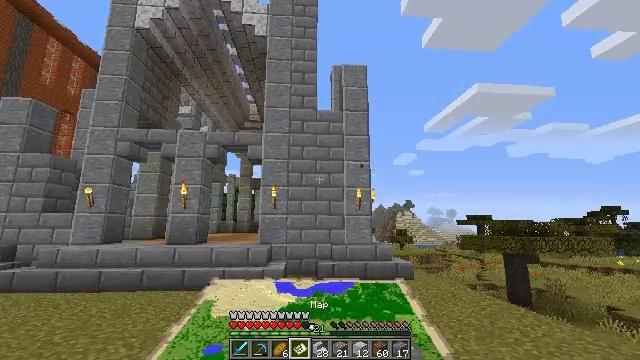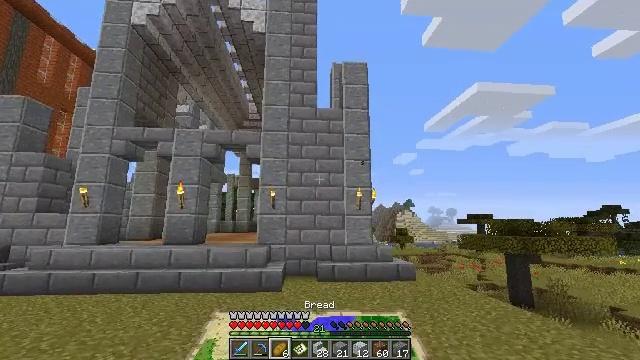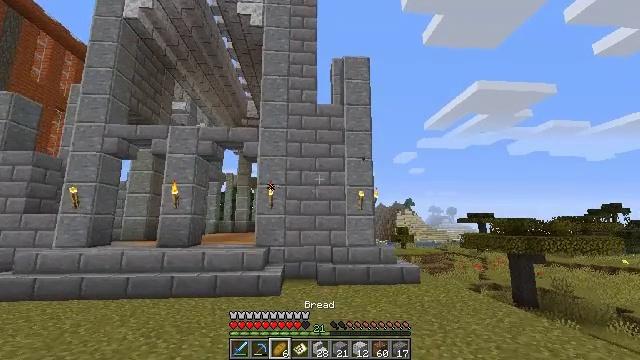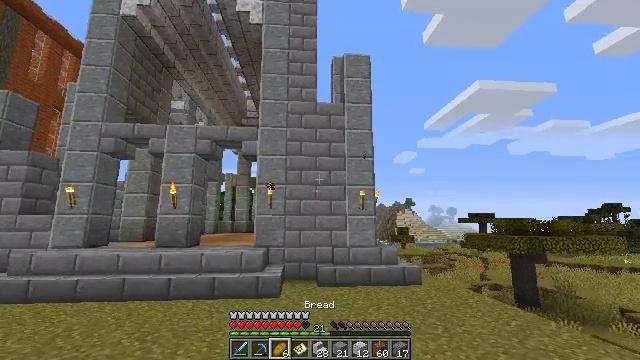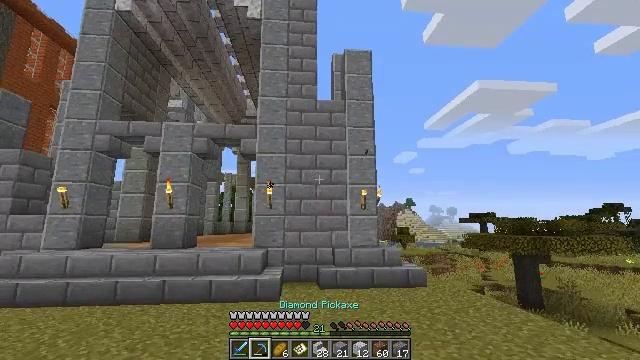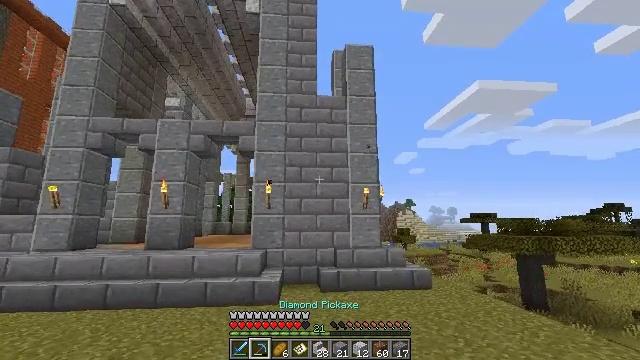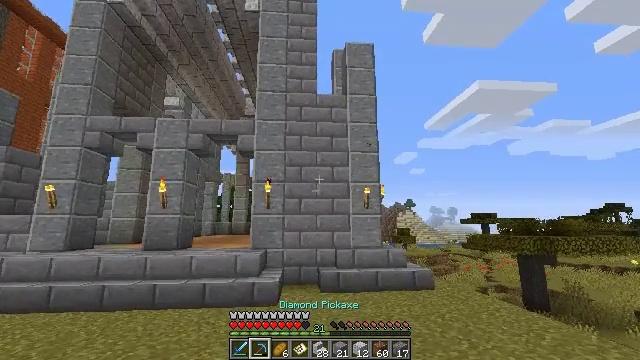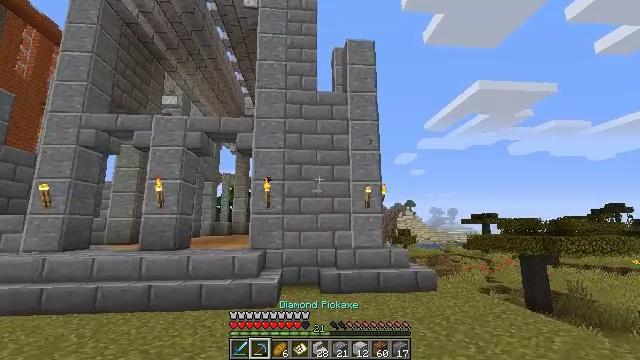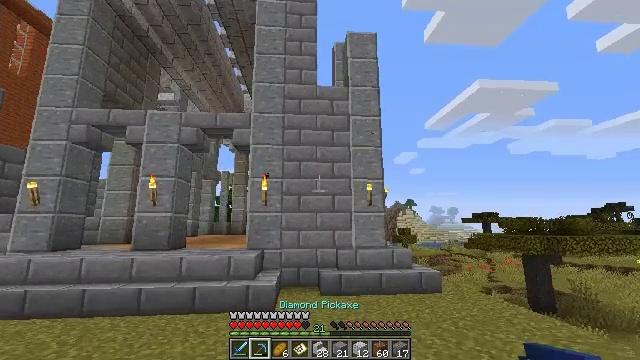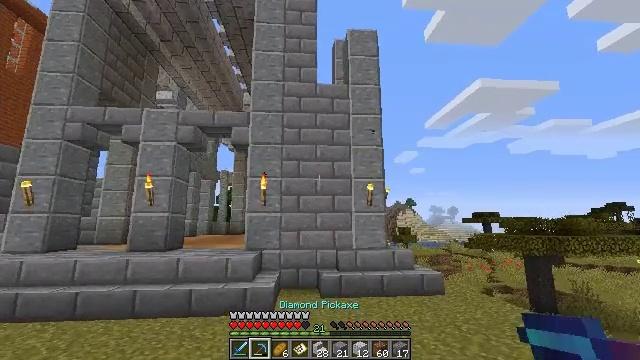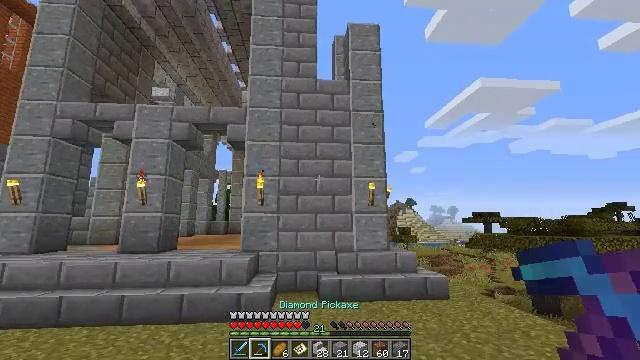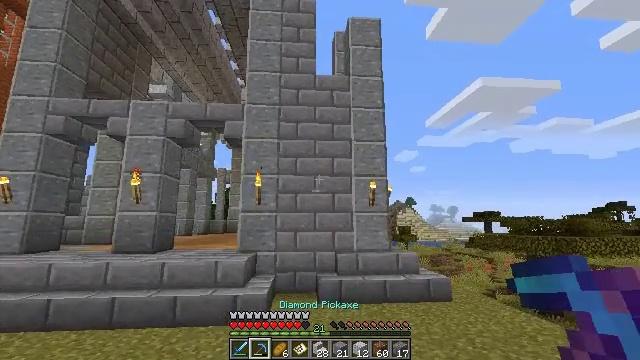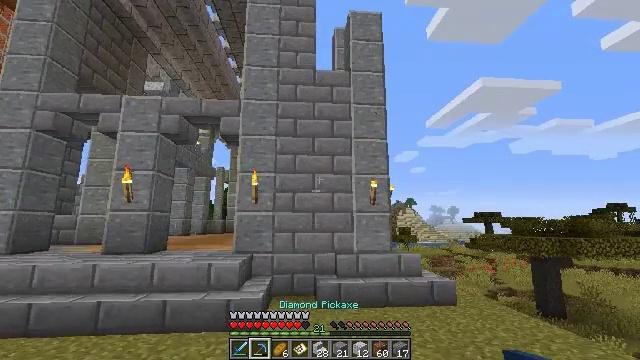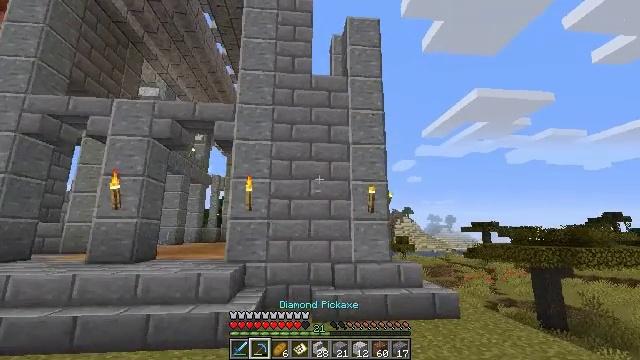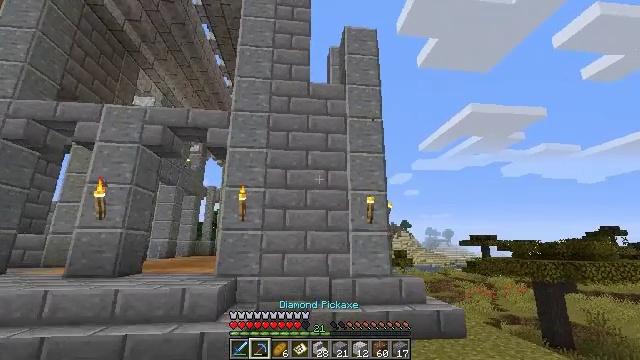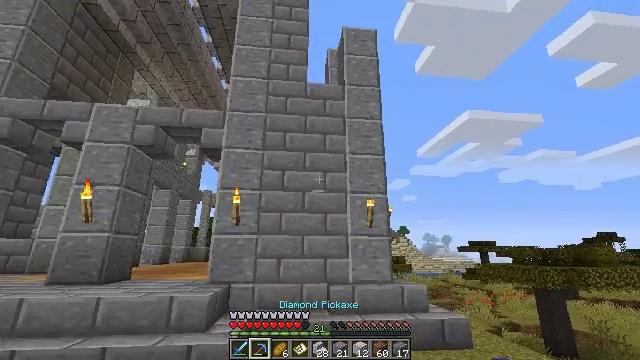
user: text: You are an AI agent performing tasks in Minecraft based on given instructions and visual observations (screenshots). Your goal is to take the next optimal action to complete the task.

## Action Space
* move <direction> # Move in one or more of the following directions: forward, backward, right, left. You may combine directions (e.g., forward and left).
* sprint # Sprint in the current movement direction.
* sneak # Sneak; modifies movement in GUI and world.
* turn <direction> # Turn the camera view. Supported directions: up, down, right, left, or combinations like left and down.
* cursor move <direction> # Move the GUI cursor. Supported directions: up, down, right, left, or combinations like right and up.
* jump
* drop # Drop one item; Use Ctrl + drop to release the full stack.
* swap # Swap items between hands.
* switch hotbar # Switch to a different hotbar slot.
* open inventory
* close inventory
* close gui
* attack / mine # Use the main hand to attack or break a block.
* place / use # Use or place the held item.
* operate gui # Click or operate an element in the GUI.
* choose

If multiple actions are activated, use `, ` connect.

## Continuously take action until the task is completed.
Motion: motion action
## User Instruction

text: Collect the polished andesite by holding left button.
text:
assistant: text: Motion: move forward
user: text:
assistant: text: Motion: move forward
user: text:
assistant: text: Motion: move forward
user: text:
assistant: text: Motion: move forward
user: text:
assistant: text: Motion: move forward
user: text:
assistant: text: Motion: move forward
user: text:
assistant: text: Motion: move forward
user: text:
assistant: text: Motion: move forward
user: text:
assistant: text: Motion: move forward
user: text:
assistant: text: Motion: move forward
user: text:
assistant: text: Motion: move forward
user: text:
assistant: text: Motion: move forward
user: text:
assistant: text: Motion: move forward, turn up
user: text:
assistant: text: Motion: move forward, turn up
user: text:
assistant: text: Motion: move forward, turn up
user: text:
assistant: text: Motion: move forward
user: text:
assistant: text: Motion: move forward
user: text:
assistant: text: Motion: move forward, turn left
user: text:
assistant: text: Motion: move forward, turn left
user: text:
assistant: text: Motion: move forward, turn left and down
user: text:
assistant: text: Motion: move forward, turn left and down
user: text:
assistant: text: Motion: move forward
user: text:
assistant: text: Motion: move forward
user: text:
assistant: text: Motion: move forward
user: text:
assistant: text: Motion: move forward
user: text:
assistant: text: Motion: move forward
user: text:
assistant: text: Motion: move forward, turn right and down
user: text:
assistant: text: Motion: move forward, turn right
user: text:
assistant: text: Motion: move forward, turn right
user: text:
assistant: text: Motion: no_op